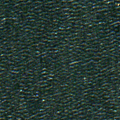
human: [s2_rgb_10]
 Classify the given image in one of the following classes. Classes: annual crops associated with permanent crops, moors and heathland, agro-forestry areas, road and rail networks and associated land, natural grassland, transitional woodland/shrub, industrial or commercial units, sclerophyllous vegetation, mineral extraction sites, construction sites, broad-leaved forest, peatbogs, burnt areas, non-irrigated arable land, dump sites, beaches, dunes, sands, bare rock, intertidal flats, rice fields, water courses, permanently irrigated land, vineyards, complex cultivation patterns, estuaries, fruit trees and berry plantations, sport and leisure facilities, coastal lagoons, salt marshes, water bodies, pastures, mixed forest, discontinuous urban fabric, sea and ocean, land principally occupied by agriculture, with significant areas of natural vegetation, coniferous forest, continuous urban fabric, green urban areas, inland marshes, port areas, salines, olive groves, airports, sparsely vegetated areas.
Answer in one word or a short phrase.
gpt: sea and ocean